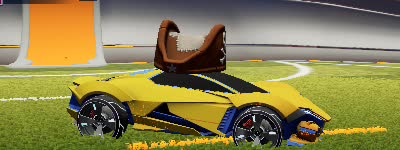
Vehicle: werewolf